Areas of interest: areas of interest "JieXin Driving School Headquarters (Commercial Vehicle Exam Center)"
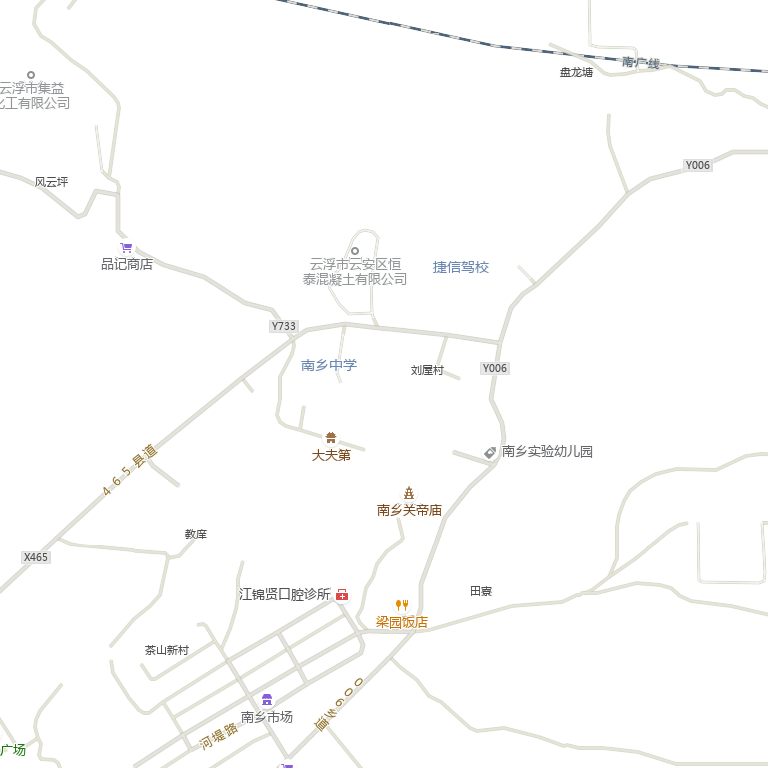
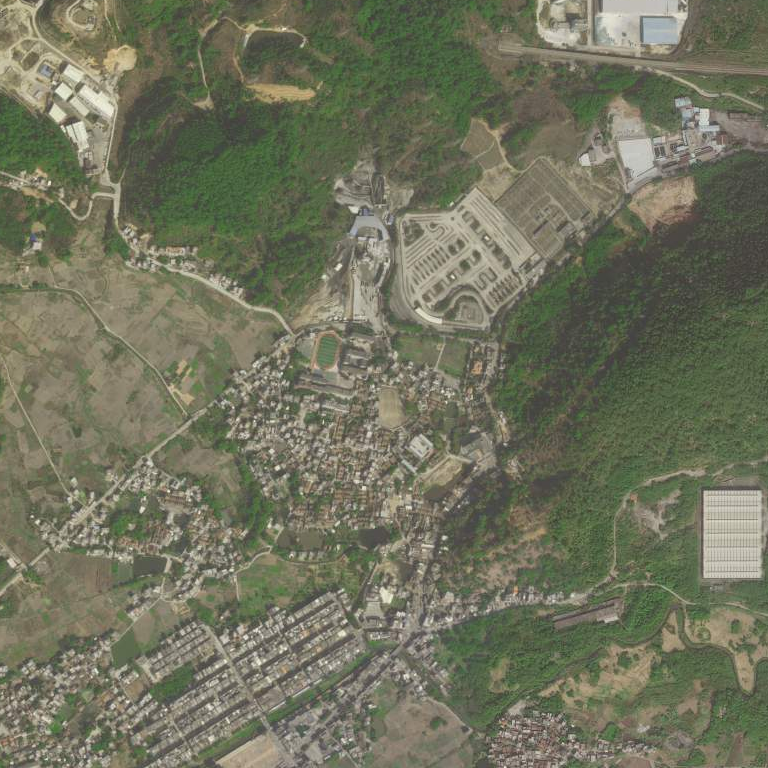